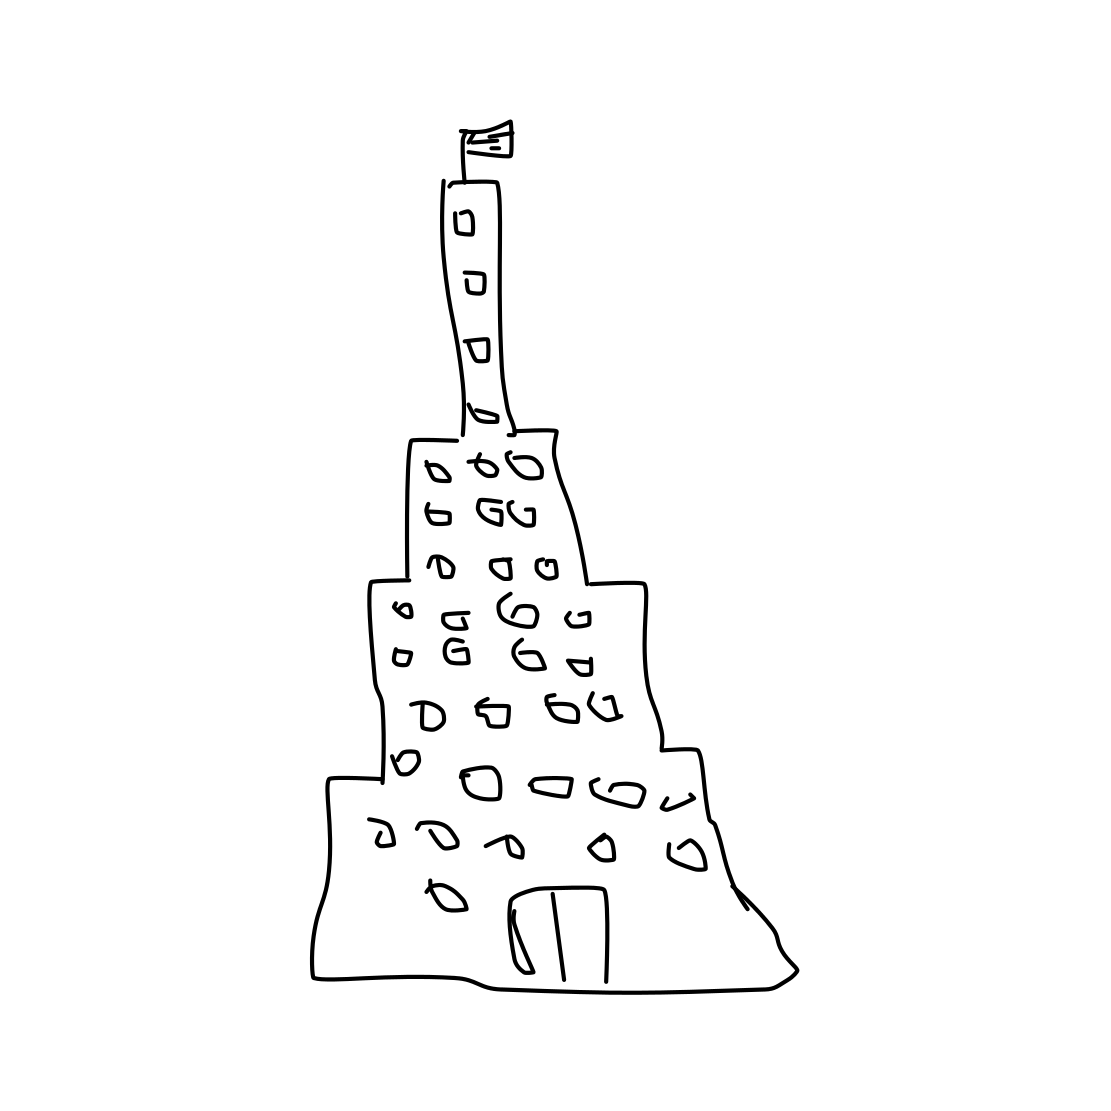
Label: skyscraper